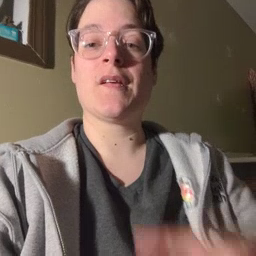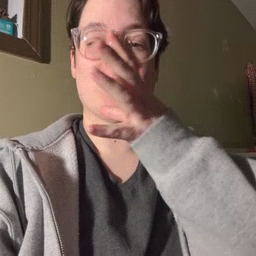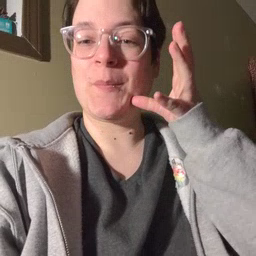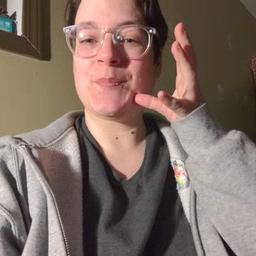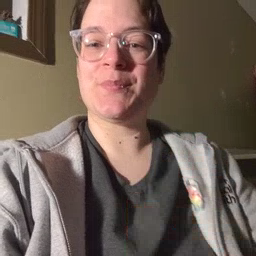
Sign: farm